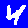
Digit: 4